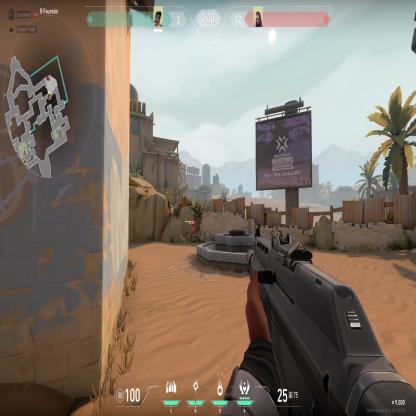
Label: enemy